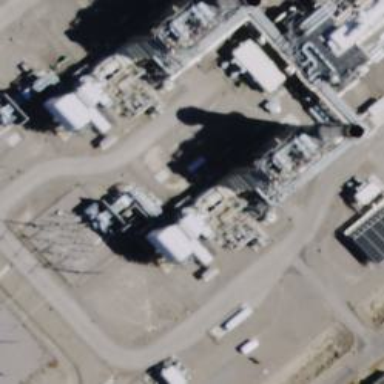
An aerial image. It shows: Gas turbine generator is in use.